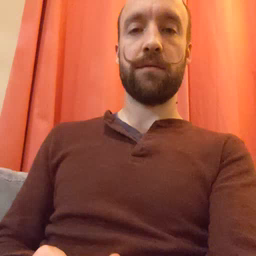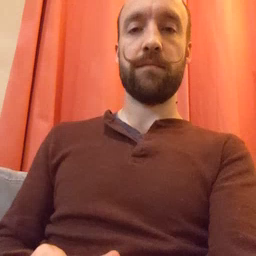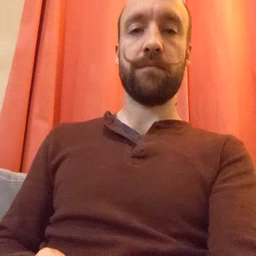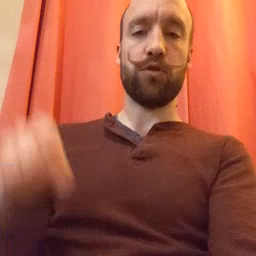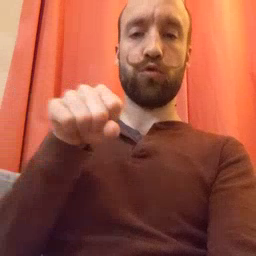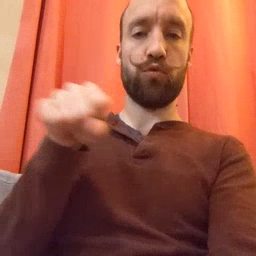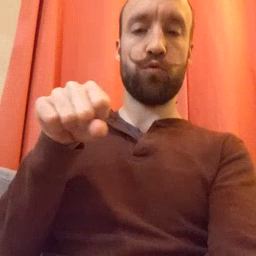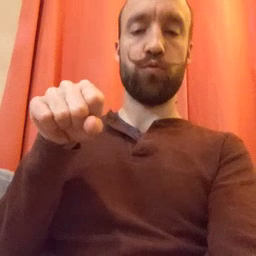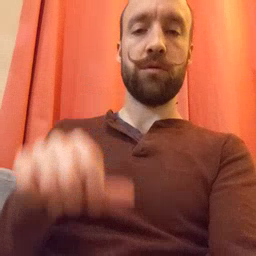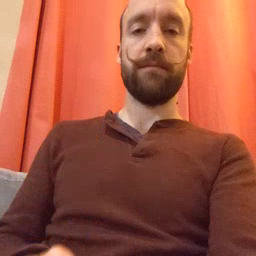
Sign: shoe